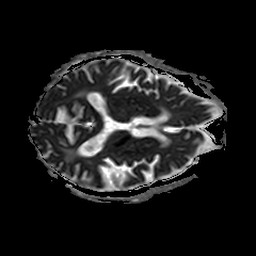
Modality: ADC
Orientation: axial
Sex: female
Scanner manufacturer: philips
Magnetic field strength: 3 T
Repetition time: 3.078 s
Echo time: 0.076 s